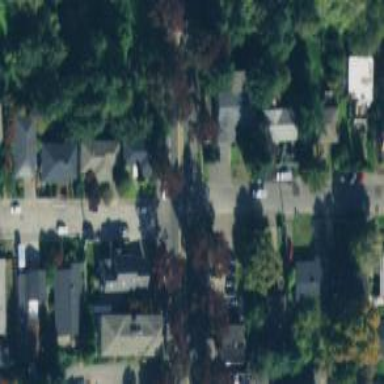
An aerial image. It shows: Residential road with separate sidewalk.